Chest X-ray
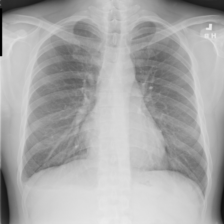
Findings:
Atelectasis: negative
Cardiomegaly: negative
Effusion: positive
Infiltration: negative
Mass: negative
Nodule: negative
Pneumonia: negative
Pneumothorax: negative
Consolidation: negative
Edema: negative
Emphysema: negative
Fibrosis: negative
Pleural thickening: positive
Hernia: negative